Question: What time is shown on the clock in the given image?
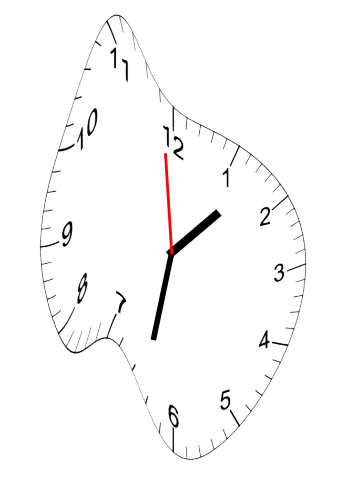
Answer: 01:31:59